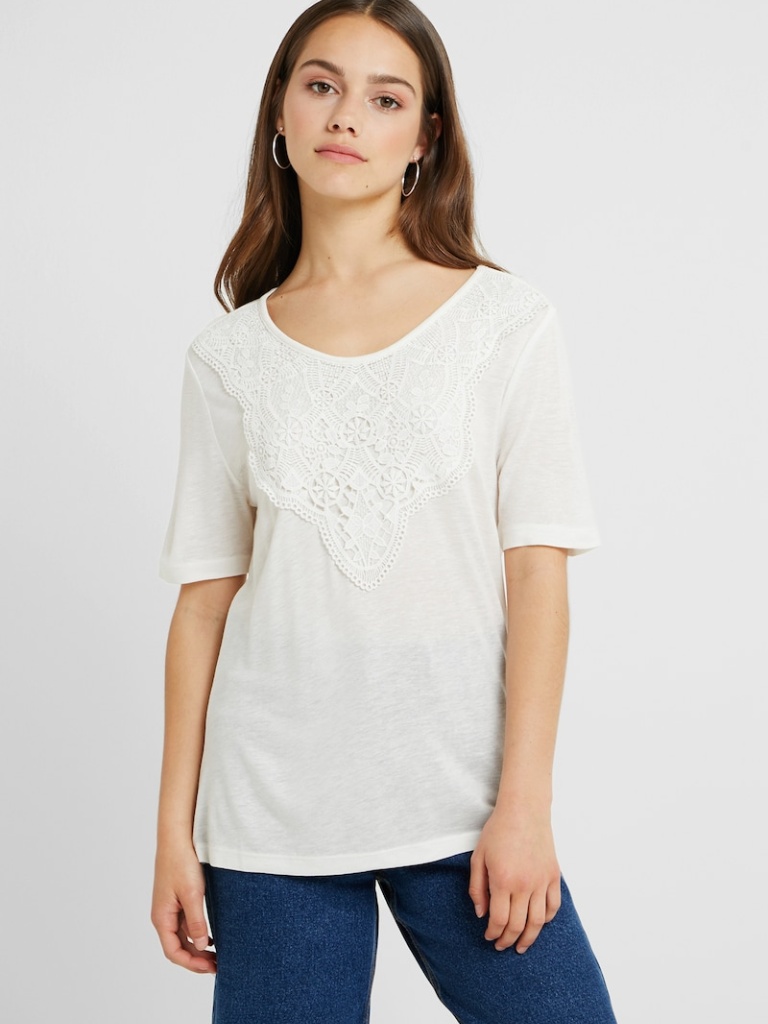
cotton relaxed short sleeve hip length Untucked crew t-shirt